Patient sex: M
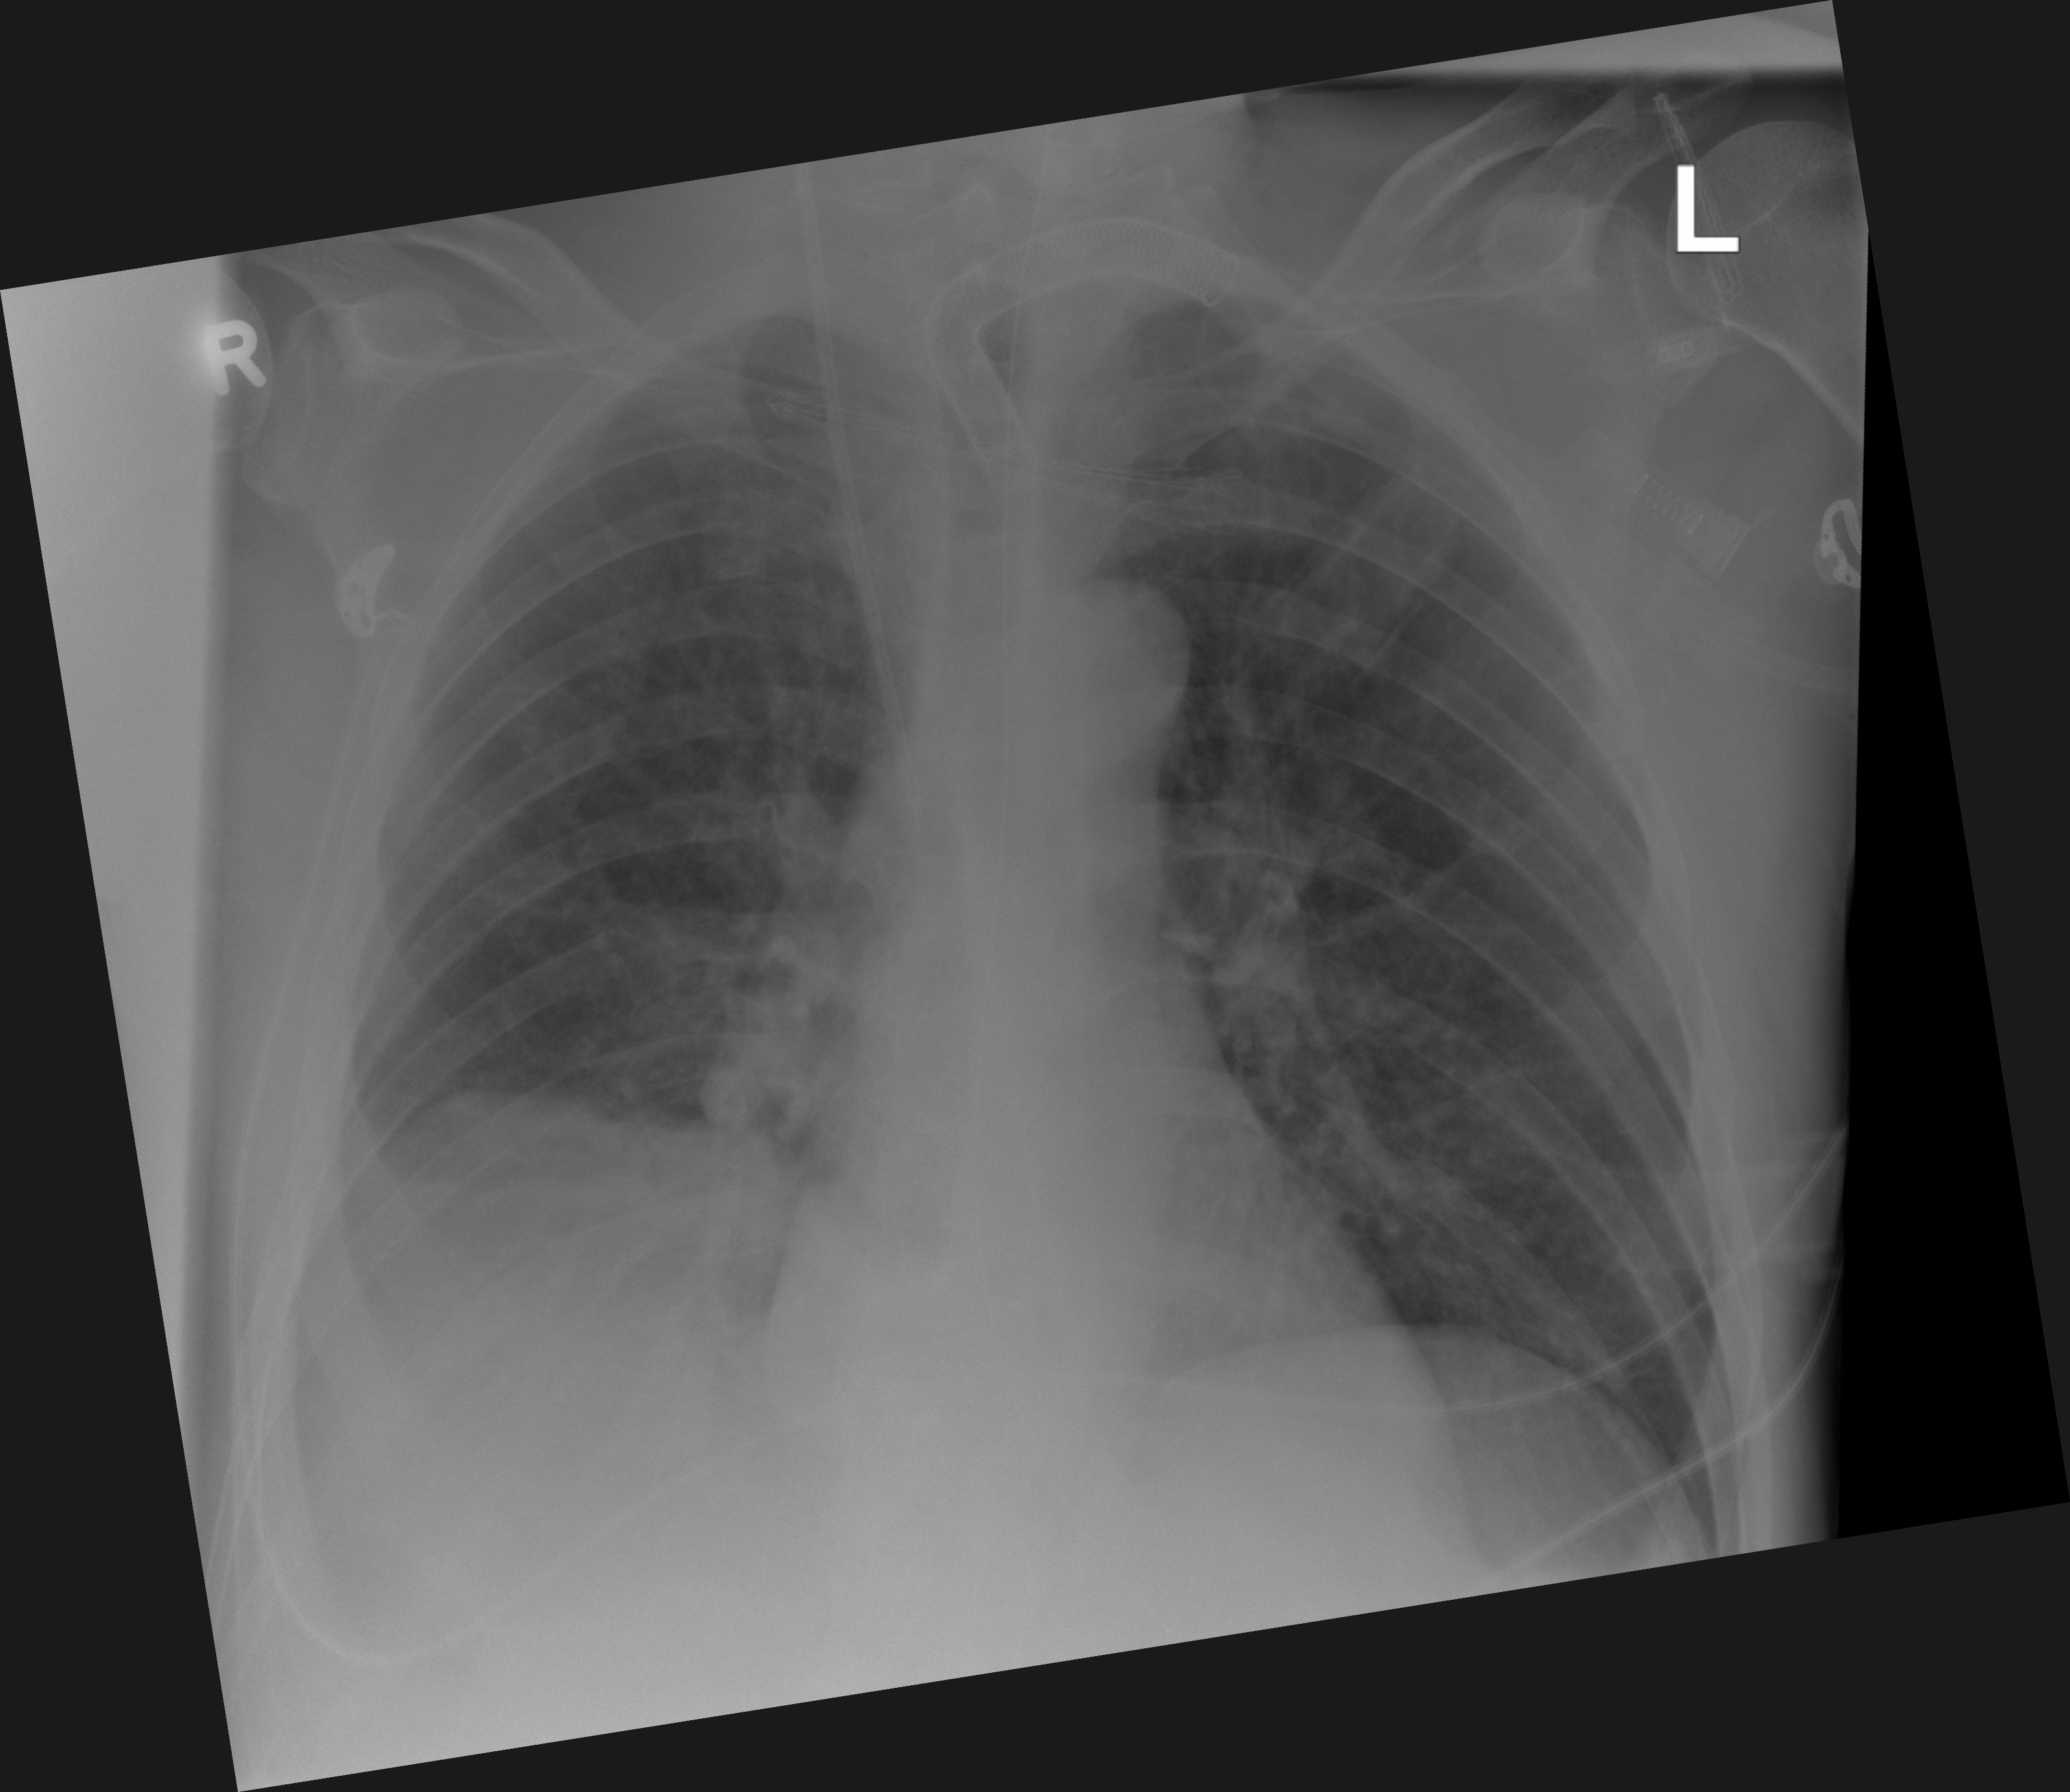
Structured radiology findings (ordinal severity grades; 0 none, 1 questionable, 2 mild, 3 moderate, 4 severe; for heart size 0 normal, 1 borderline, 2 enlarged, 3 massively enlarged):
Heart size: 0
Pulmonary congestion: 2
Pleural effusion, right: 2
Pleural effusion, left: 0
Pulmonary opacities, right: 2
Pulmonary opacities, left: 2
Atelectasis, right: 2
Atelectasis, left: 2